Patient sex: M
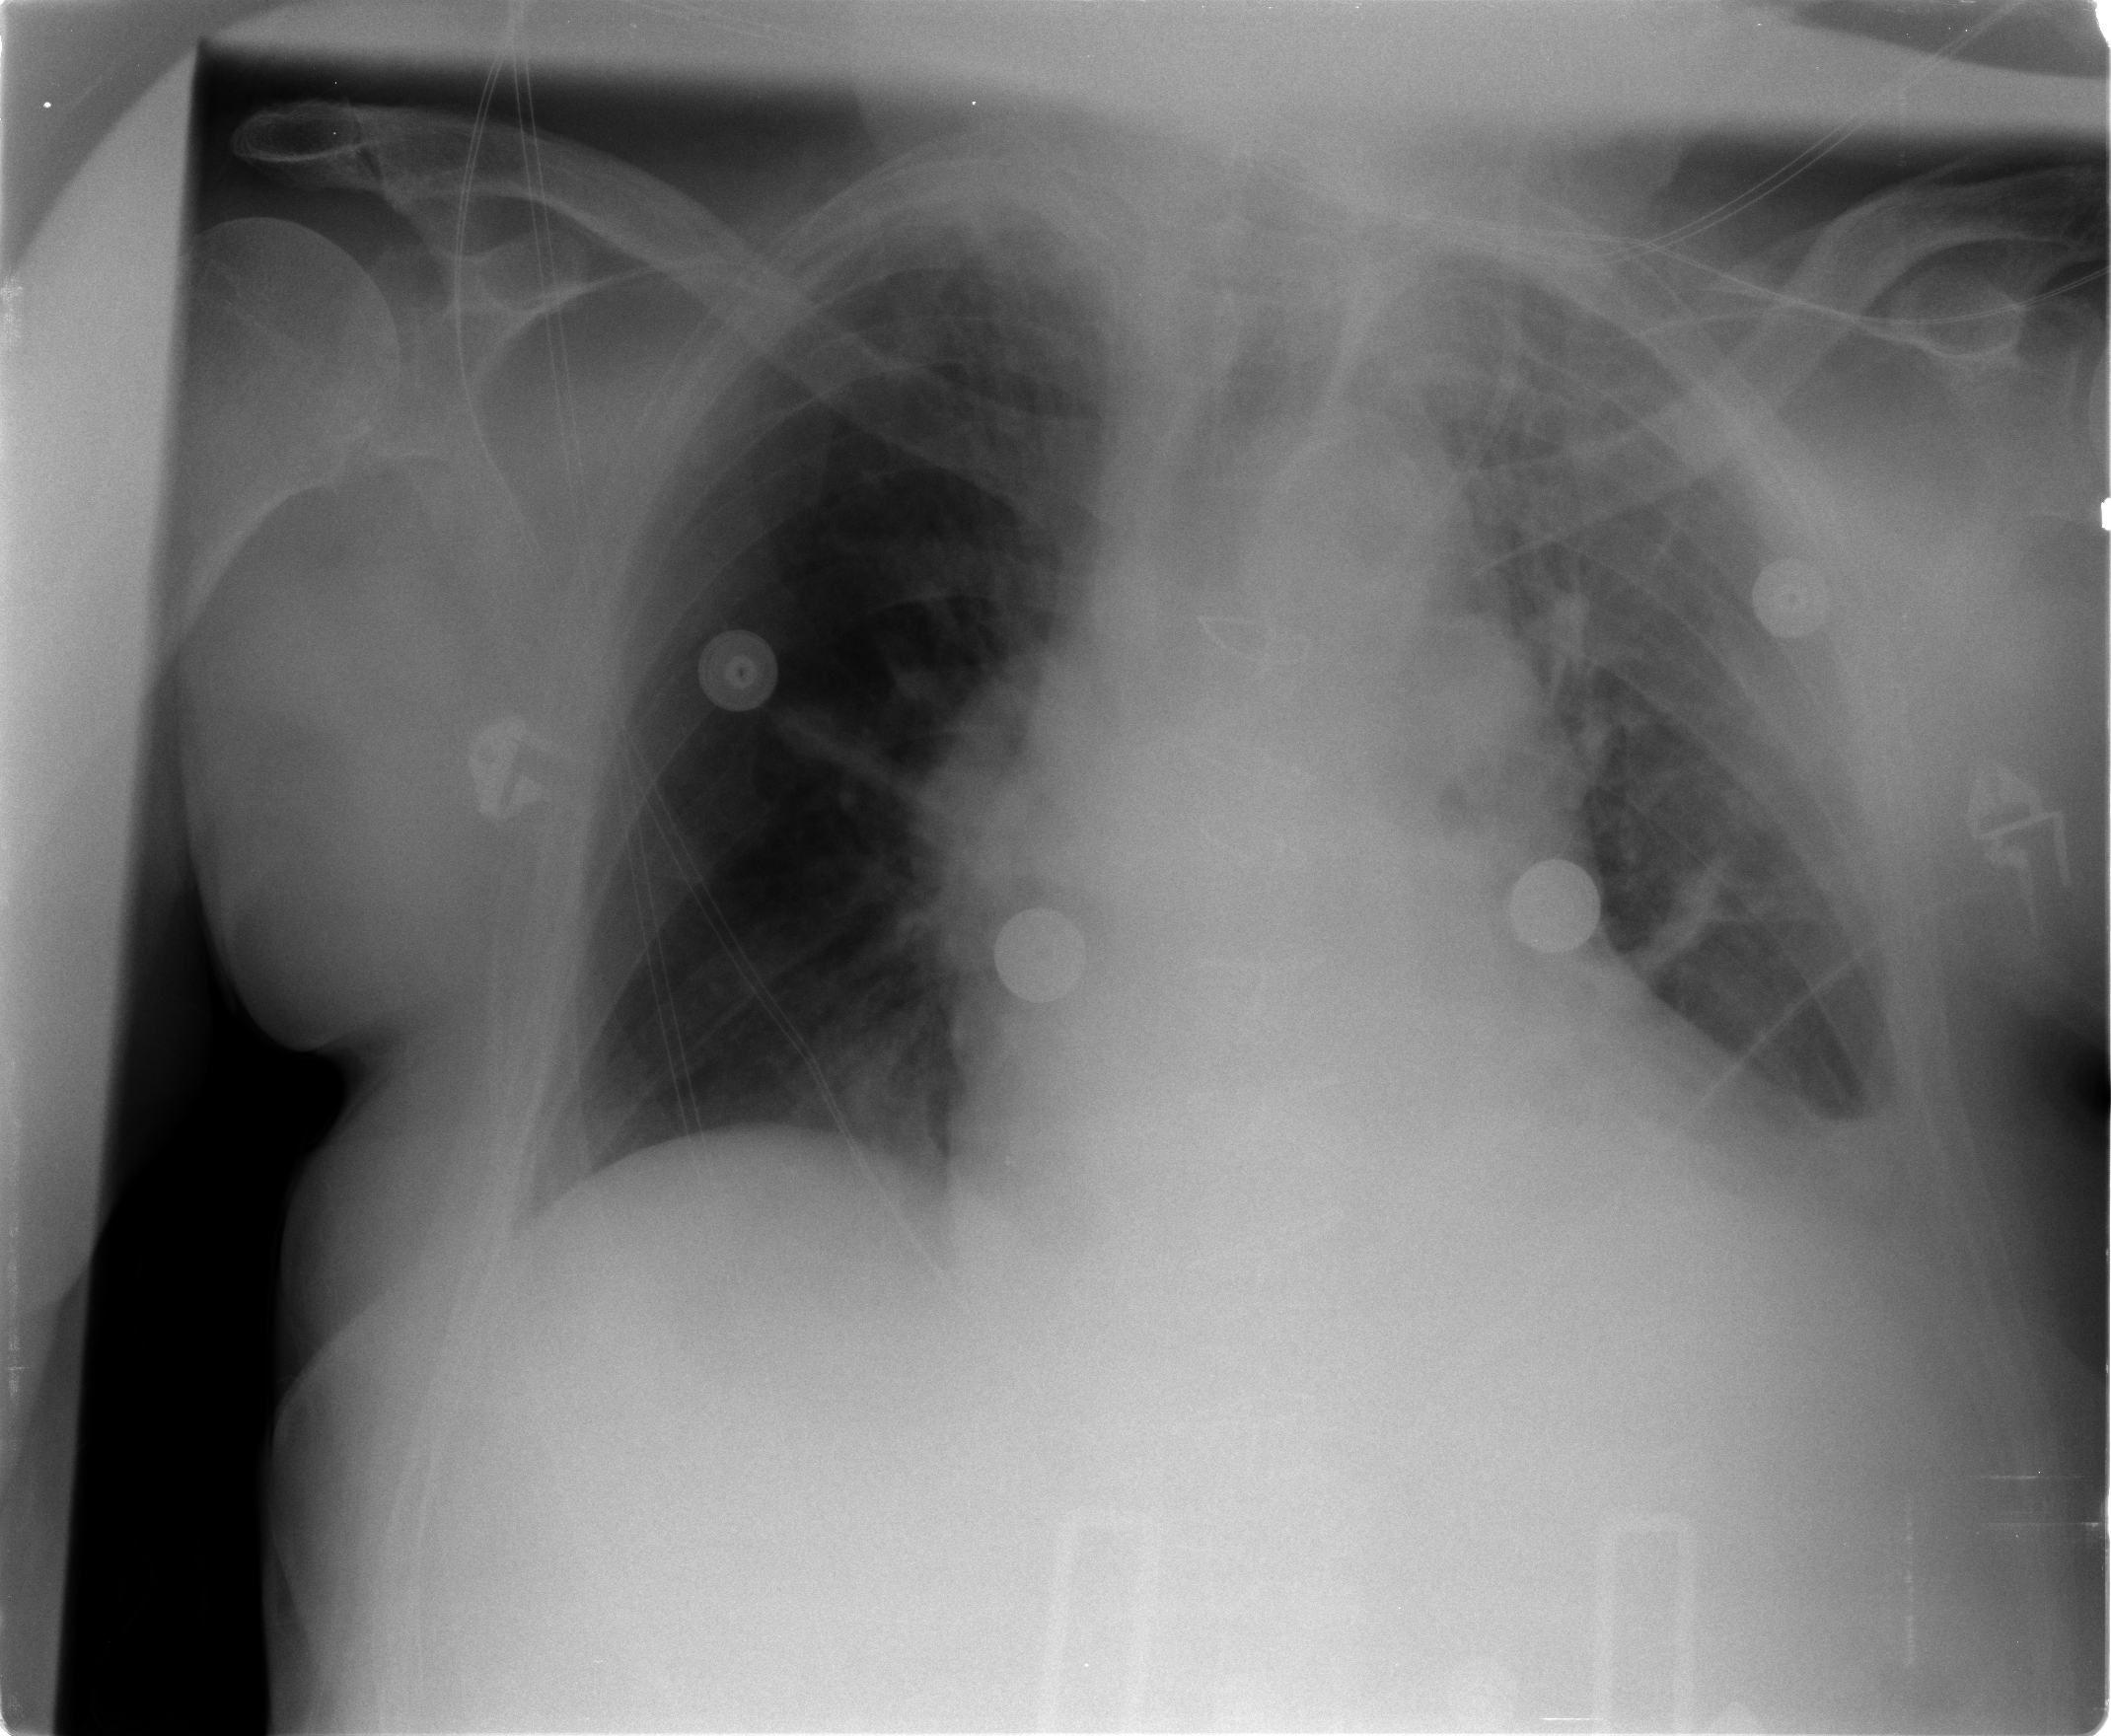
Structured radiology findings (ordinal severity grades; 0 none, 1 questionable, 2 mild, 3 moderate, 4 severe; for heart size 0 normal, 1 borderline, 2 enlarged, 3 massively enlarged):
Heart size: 2
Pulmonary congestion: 2
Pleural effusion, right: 0
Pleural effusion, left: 2
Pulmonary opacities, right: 0
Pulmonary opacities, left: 2
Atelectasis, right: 0
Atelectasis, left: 2